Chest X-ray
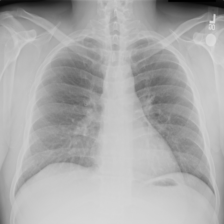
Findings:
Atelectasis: negative
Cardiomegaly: negative
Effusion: negative
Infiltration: negative
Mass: negative
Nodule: negative
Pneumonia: negative
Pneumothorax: negative
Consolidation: negative
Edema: negative
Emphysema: negative
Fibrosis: negative
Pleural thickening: negative
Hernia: negative